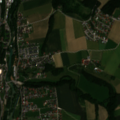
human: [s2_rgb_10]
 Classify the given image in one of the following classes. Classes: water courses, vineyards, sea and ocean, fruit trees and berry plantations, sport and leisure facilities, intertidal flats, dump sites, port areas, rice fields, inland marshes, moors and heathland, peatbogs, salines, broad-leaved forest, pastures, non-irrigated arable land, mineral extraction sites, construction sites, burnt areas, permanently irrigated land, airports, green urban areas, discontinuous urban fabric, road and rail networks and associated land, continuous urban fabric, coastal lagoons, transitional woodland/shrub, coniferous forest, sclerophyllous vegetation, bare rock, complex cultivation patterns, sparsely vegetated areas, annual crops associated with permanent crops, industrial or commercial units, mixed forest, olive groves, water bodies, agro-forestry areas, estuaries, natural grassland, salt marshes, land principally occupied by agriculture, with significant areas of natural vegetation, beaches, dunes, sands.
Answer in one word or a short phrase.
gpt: discontinuous urban fabric, non-irrigated arable land, land principally occupied by agriculture, with significant areas of natural vegetation